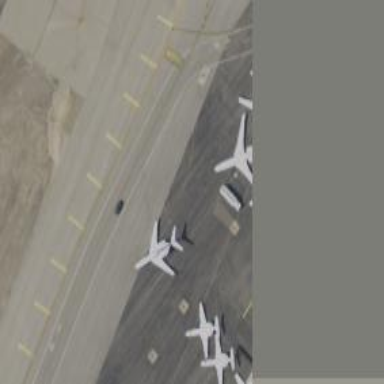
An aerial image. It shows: Taxiway at the airport with asphalt surface.